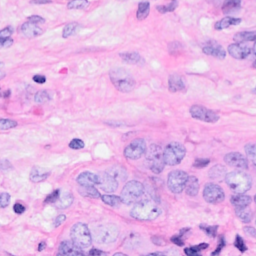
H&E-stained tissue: Breast